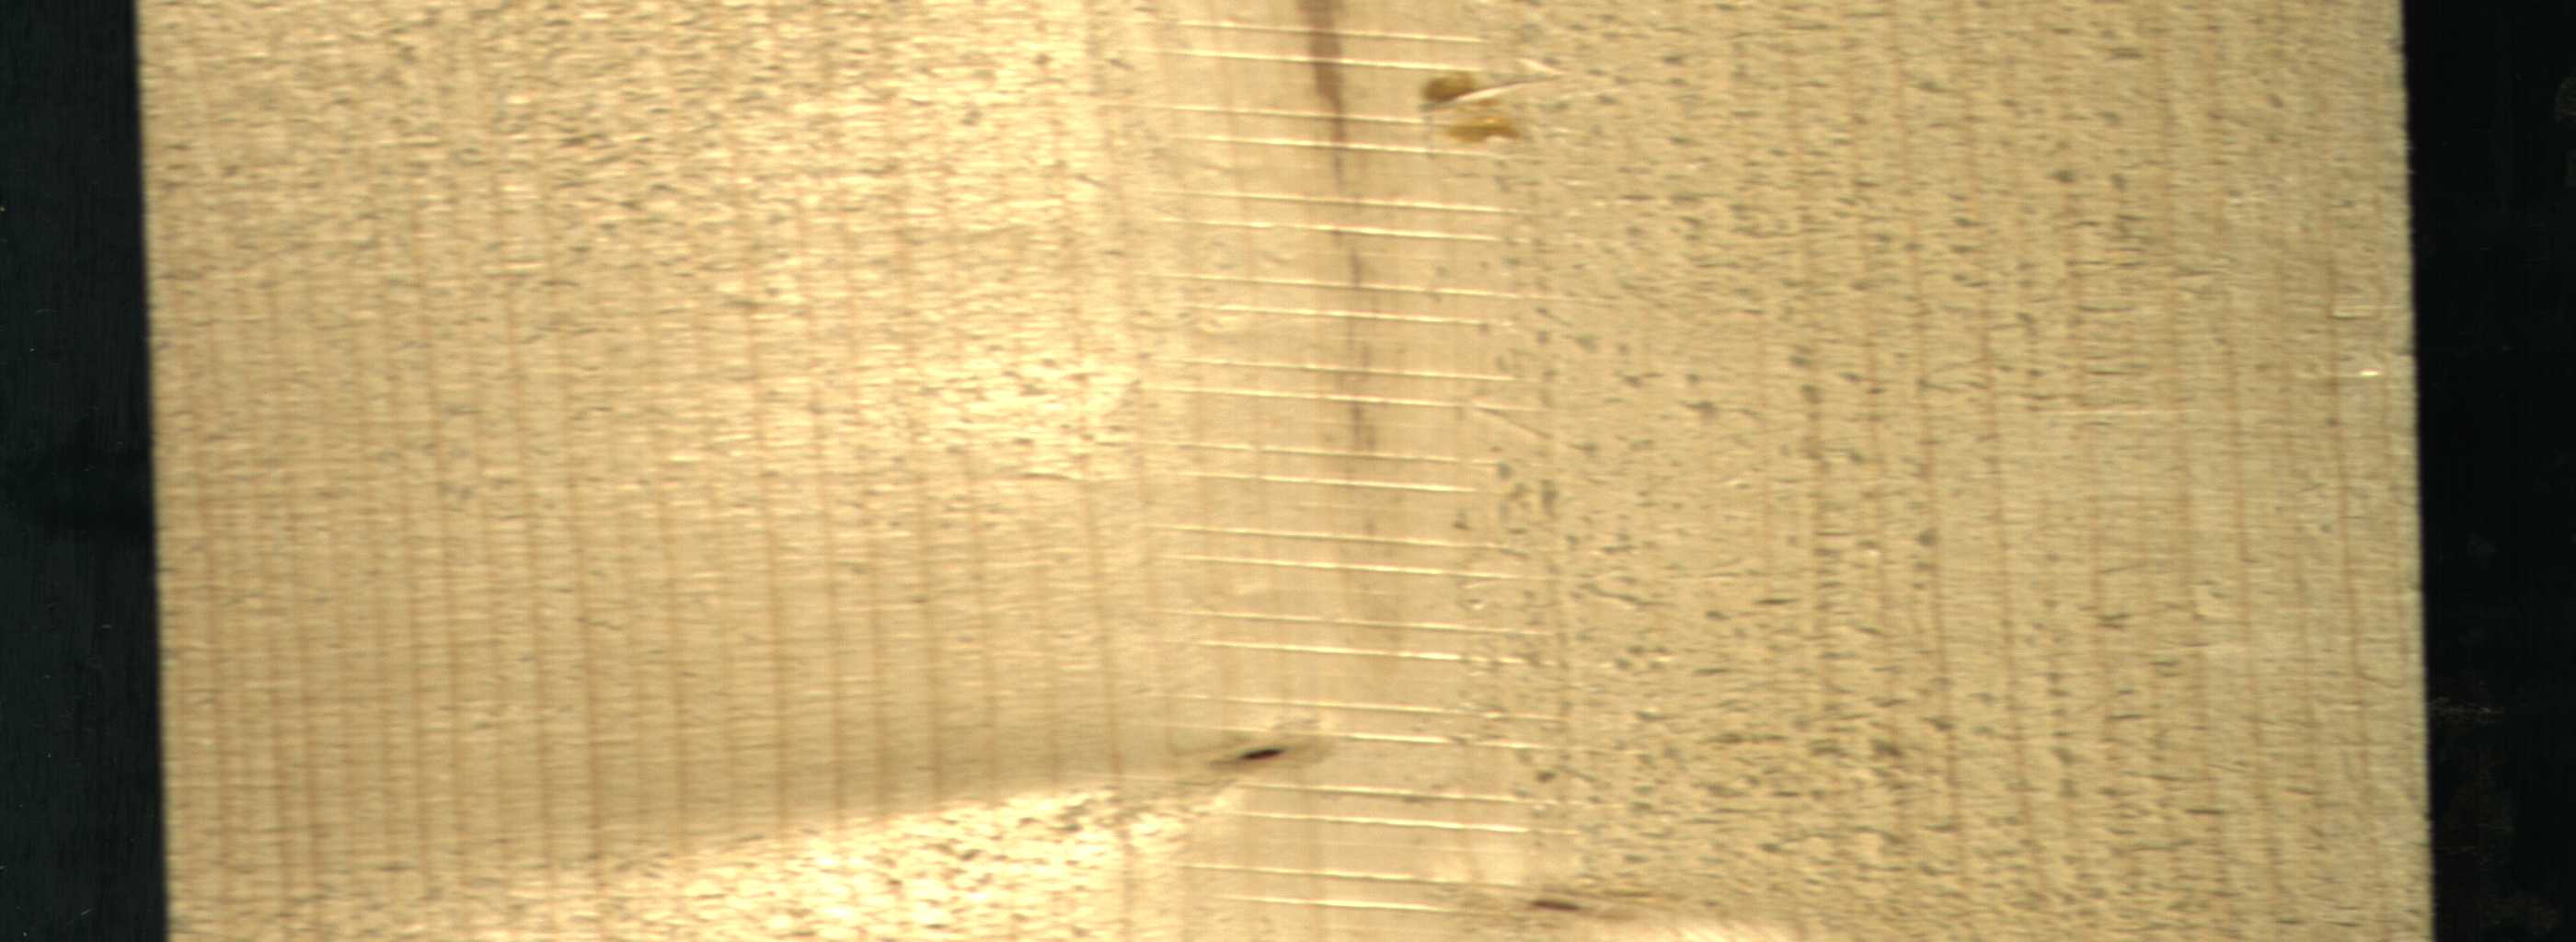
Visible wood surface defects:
resin
Dead_Knot
Live_Knot